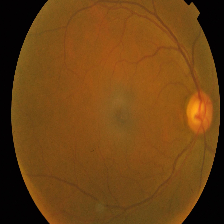
Diabetic retinopathy grade: Proliferative DR